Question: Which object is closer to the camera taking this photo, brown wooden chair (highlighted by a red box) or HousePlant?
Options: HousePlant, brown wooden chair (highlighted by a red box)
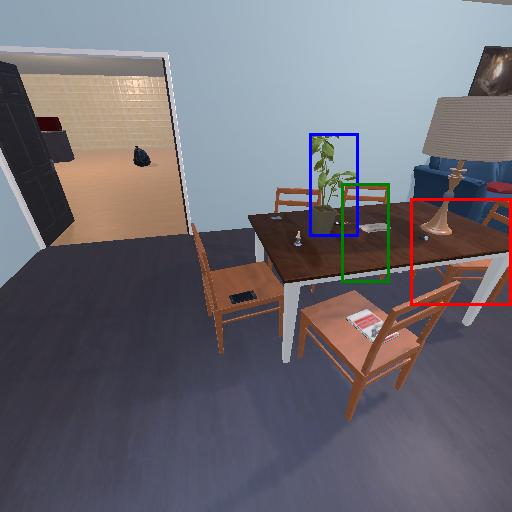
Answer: HousePlant